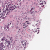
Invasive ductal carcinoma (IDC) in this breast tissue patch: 1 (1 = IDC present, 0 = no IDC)